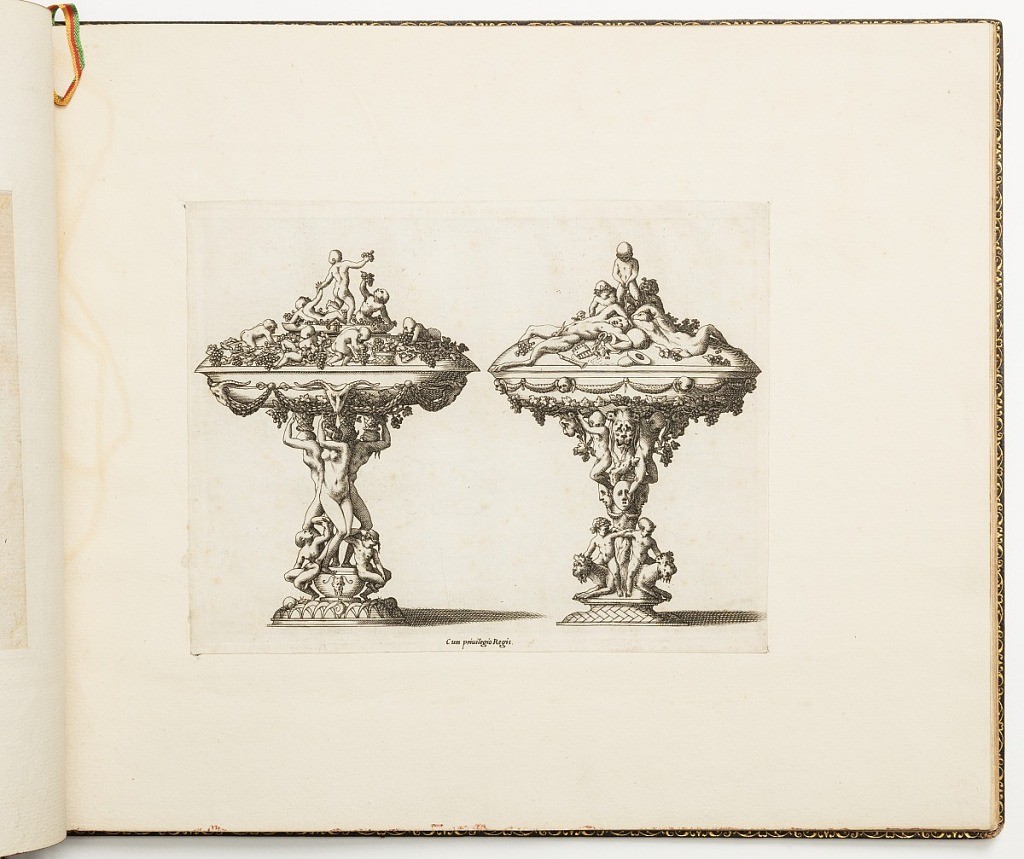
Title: Design for Covered Cups, from Dessins d'orfèvrerie (Designs for Metalwork)
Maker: Léonard Thiry, Flemish, 1550
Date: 1540–1560
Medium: Engraving on laid paper
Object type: Print
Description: Fontainebleau school. Design for two covered cups. On the left, three nude women with twisting torsos, two putti at their feet, are holding up a bowl decorated with bucranium and garlands; below, a group of putti harvest and eat grapes. At right, a column of masks, lions and putti supports a cover showing two recumbent satyrs being urinated upon by a putto.